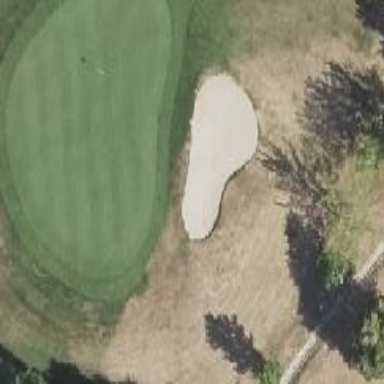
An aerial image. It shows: Golf green.